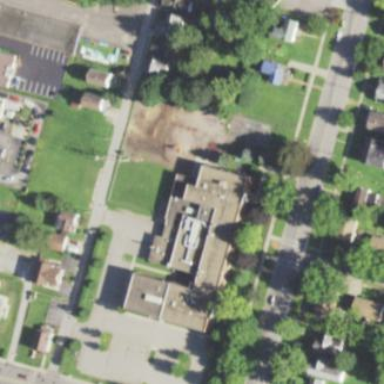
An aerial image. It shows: School building or complex.